Question: Here is what I'm trying to do
Here is the model:
<URL>
I want to change the Threshold parameter value in the simulation to be a function of the value of the constant block. (i.e. 0.4 * value of the constant block value)
This is the parameter I want to change during simulation:

I can easily change the value of the constant block during simulation but I want the threshold value of the switch block to change simultaneously.
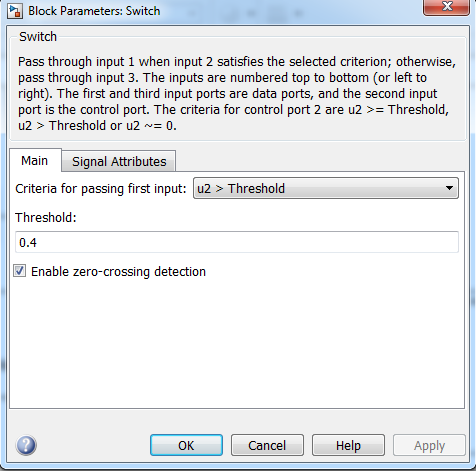
Answer: You can do this using an additional Relational Operator block.
<URL>
So there is a test, for 'threshold_signal > 0.4*1', which passes either a 0 or 1. Then trigger your switch based on if that signal is greater than 0.5 to split the two cases.